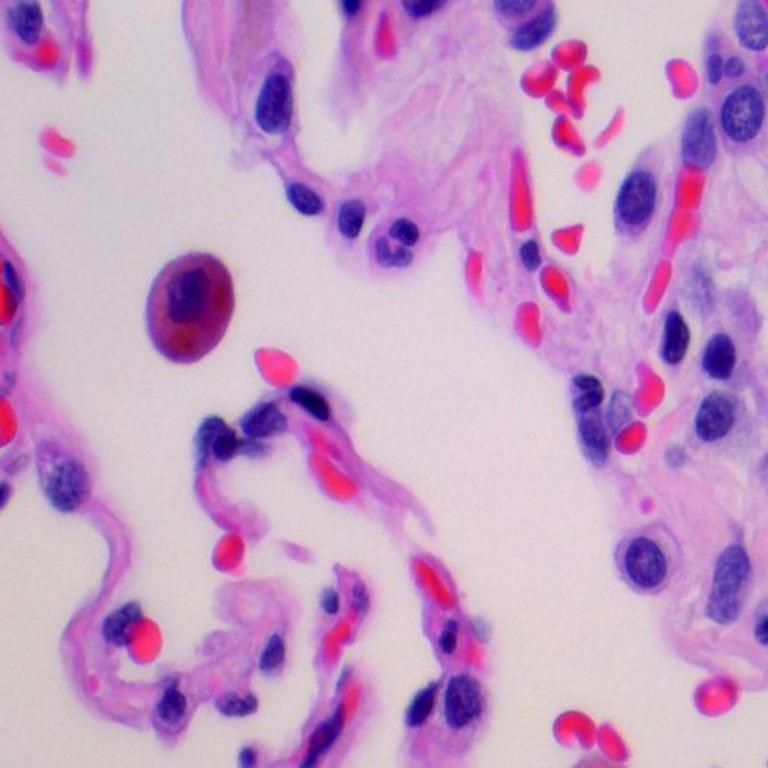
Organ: lung
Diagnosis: benign